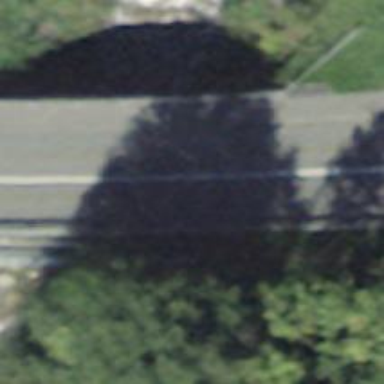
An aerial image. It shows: Path on bridge.